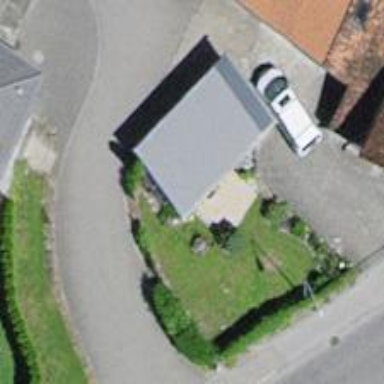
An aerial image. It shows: Shed building.